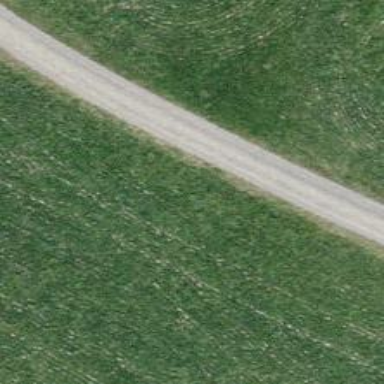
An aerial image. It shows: Gravel track.